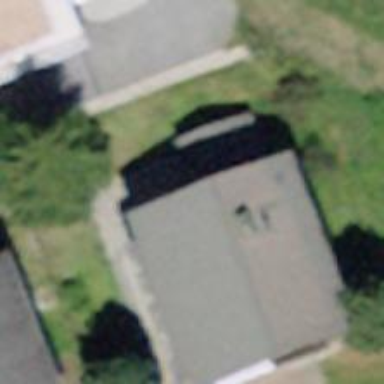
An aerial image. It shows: Simple and straightforward house.